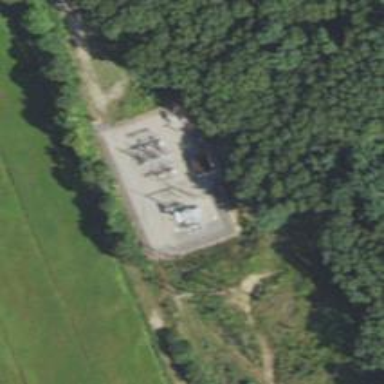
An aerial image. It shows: Switch used for power control.